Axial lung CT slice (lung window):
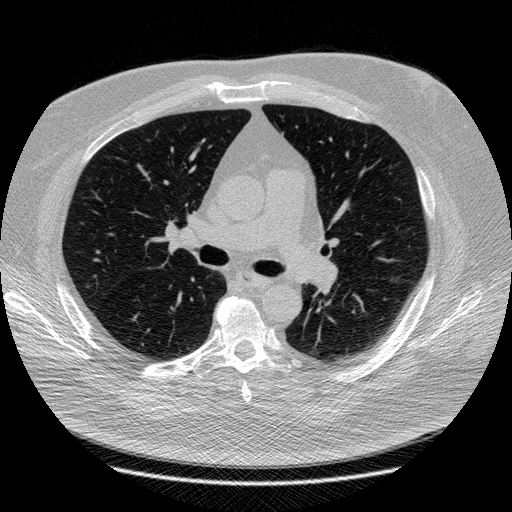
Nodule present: no